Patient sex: M
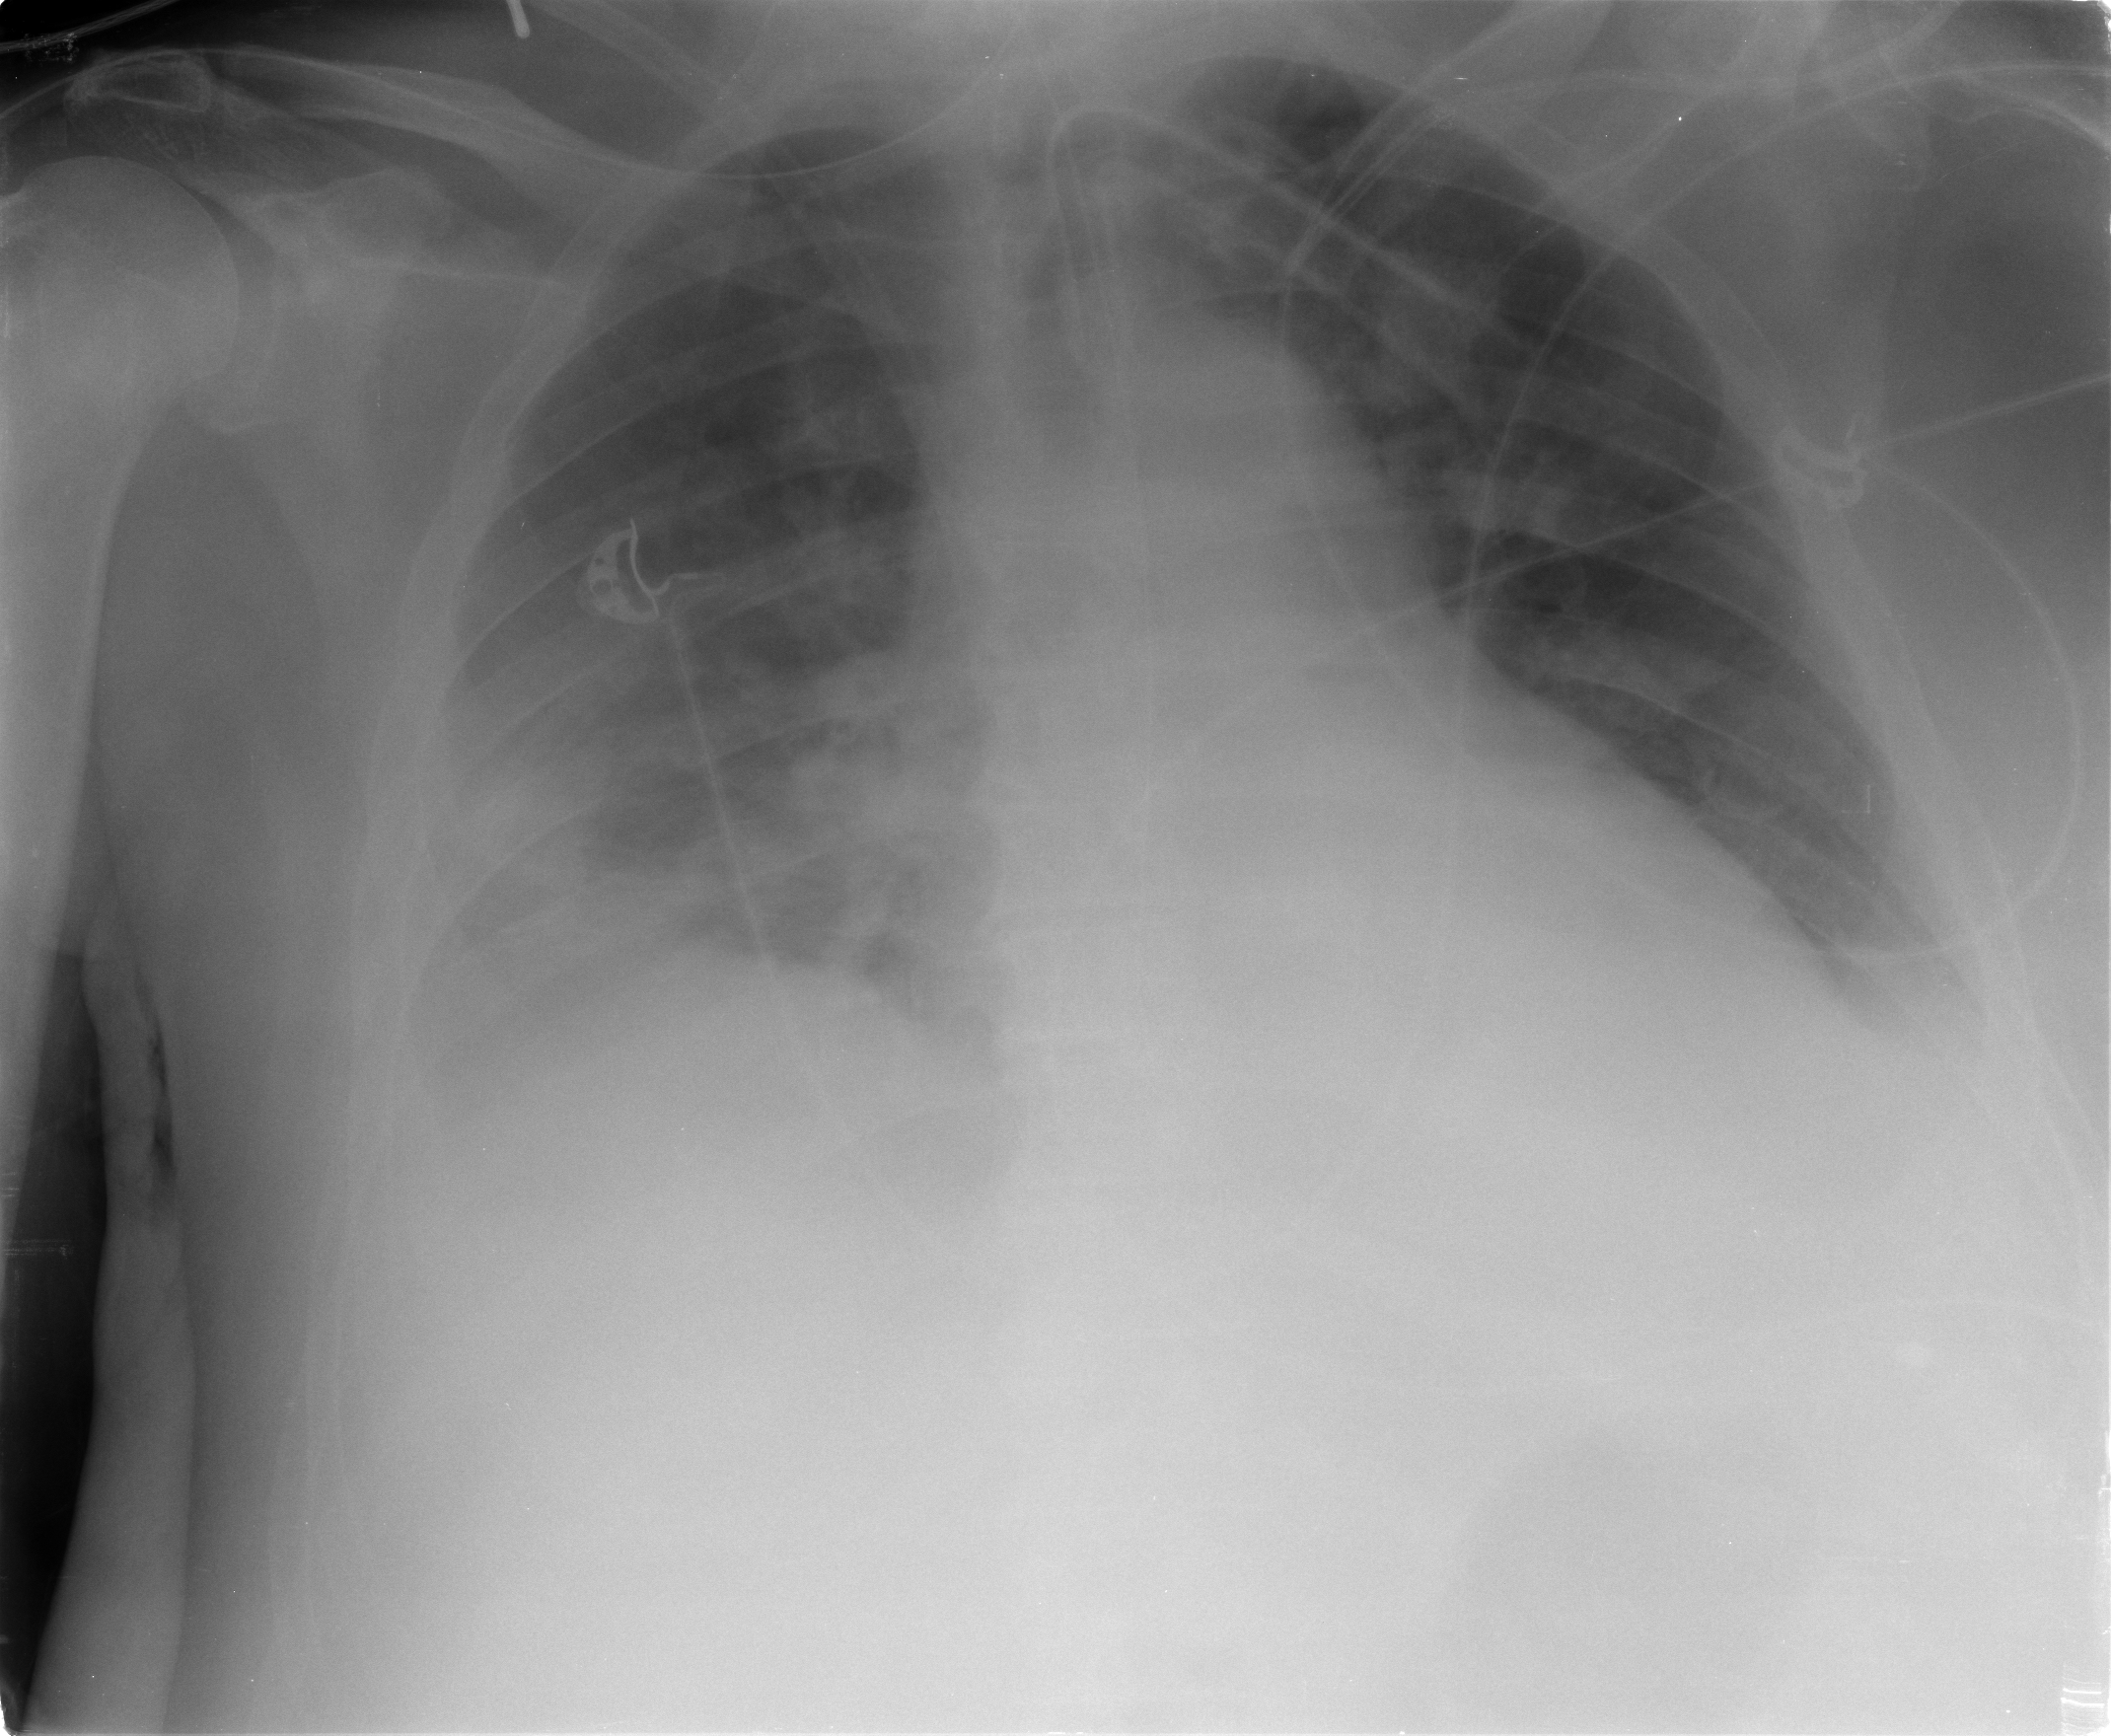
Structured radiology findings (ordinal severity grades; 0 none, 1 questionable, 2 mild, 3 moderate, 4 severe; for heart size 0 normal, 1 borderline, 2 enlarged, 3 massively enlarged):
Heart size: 0
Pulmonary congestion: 0
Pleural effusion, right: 3
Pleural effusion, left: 2
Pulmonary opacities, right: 3
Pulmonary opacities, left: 0
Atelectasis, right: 3
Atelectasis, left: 2